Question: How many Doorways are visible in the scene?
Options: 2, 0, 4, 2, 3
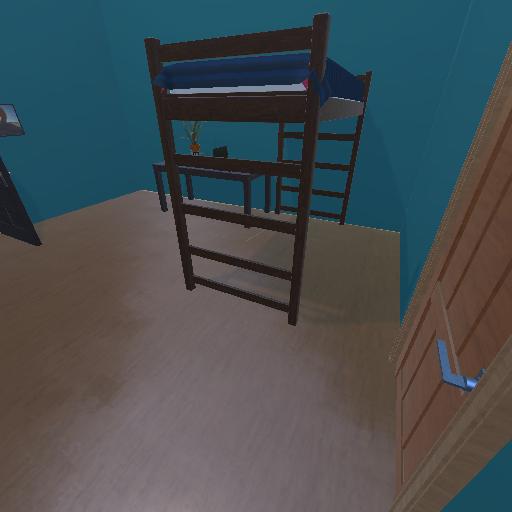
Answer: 2